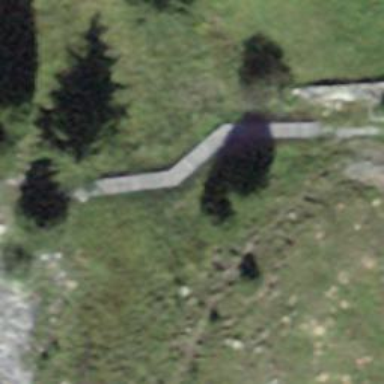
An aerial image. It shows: Boardwalk path crossing over the road.